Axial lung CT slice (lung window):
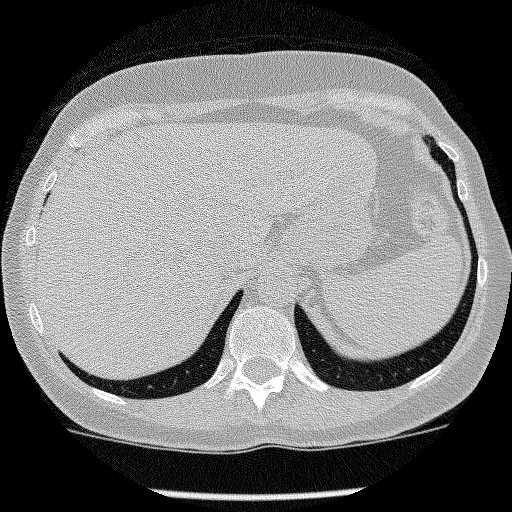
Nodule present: no